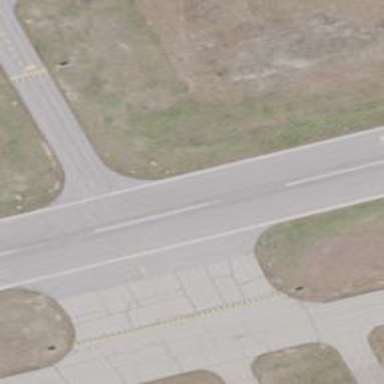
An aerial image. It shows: Asphalt runway at the airport.